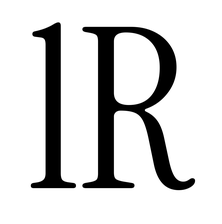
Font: InstrumentSerif-Regular